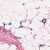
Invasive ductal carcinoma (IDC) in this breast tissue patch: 0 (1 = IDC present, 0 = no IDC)